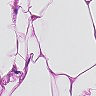
Metastatic tissue present: no